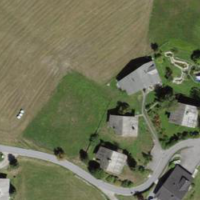
EUNIS habitat code: 55
Species observed at this site:
Lysandra bellargus
Prosena siberita
Polyommatus icarus
Eristalis tenax